Question: I wanted to stagger my x-axis labels in 'ggplot2'. Amazingly, the thing I tried worked (thanks to @Hadley and the consistent grammar!).
'''
c <- ggplot(mtcars, aes(factor(cyl)))
c <- c + geom_bar()
c + theme(axis.text.x = element_text(vjust = c(0, 0.1, 0.2)))
'''

But it seems that as a consequence, the amount of vertical space dedicated to the margin became unnecessarily large. Any tips on getting this back down to size?
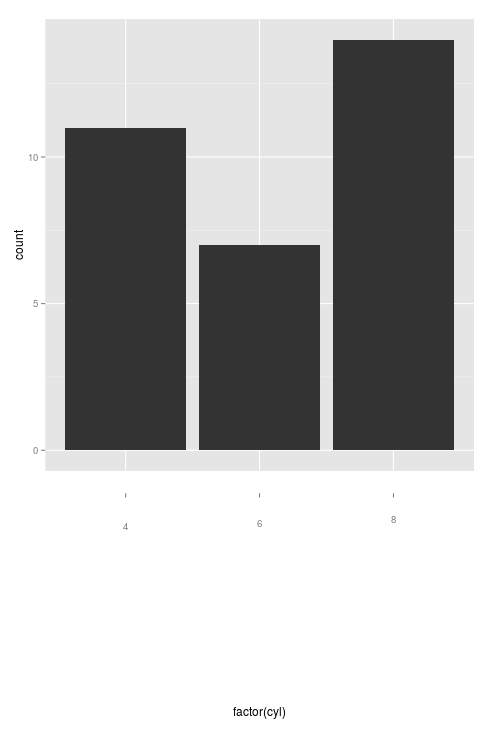
Answer: Not entirely sure what's going on, but here is a potential work-around:
'''
c + theme(axis.text.x = element_text(vjust = grid::unit(c(-2, 0, 2), "points")))
'''
For some reason the default units of 'npc' which are fractions of the containing element size are not working right when you use a greater than one length 'vjust' vector. I also suspect 'vjust' was not fully intended to work with longer than one vectors (not sure).